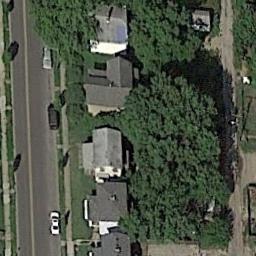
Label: medium_residential